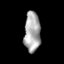
Tissue: skin
Cell type: Others
Senescence score: 0.762
Nuclear area (px): 629
Mean DAPI intensity: 169.806